Question: I am trying to print the content of RichTextBox including the Adorner Layers inside.
I am using this code to print
'''
double w = Editor.ExtentWidth; // Editor is the RichTextBox
double h = Editor.ExtentHeight;
LocalPrintServer ps = new LocalPrintServer();
PrintQueue pq = ps.DefaultPrintQueue;
XpsDocumentWriter xpsdw = PrintQueue.CreateXpsDocumentWriter(pq);
PrintTicket pt = pq.UserPrintTicket;
if (xpsdw != null)
{
pt.PageOrientation = PageOrientation.Portrait;
PageMediaSize pageMediaSize = new PageMediaSize(w, h);
pt.PageMediaSize = pageMediaSize;
xpsdw.Write(Editor);
}
'''
The problem I'm facing is that this code only prints the content that is visible on the screen, not the whole content of the Editor.
The , If I print using the method above, it only prints the visible part on the screen not the whole document.

I'm trying to print each page separately but I cant force 'Editor.InvalidateVisual();' after doing a 'Editor.PageDown();' Is there a way I can do that in my method ?
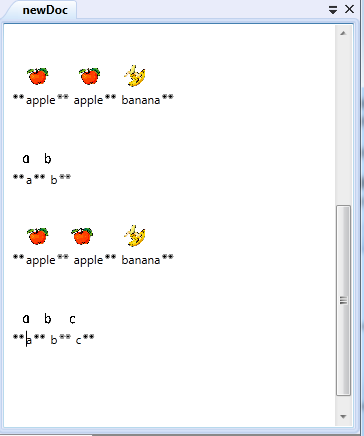
Answer: I didn't find any way that works 100% for this problem, so I'm trying to transform all my adorner layers to actual images. I'll update the question once I get a 100% working solution.